Interaction volume radius: 5 \u00c5
Interaction volume height: 35 \u00c5
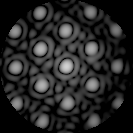
Disorder parameter: 0.1084